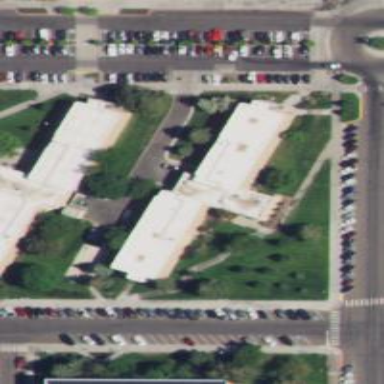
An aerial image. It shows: University building.